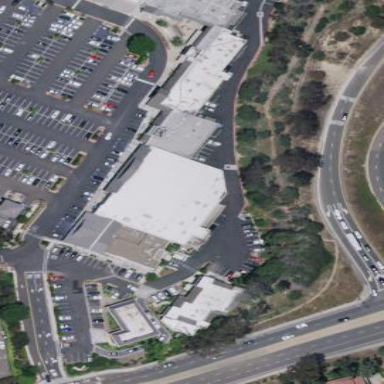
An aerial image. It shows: Commercial building.